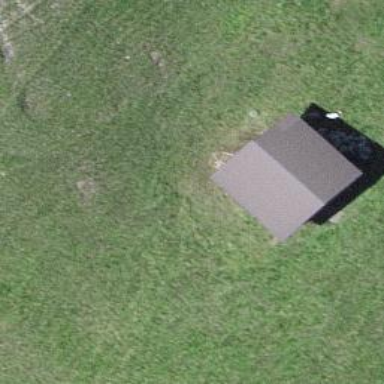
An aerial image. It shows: Barn.